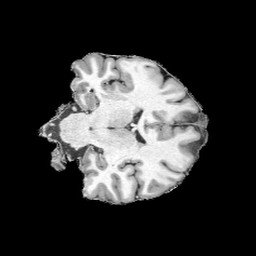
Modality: UNIT1
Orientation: coronal